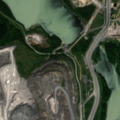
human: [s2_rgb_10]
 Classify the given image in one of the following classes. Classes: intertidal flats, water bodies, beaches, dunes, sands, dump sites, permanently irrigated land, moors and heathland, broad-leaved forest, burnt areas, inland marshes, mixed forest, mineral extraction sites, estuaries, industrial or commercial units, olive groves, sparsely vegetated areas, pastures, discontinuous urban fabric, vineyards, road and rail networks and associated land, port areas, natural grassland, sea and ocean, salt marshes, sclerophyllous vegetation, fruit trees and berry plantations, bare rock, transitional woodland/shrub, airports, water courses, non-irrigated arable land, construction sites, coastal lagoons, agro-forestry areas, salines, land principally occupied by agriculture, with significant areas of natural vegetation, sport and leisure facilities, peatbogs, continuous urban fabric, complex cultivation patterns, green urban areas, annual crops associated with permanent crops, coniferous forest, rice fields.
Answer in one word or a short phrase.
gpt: dump sites, mixed forest, transitional woodland/shrub